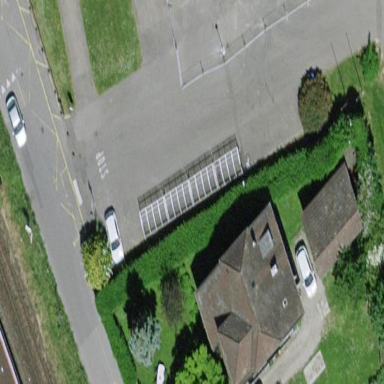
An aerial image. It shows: Bicycle parking facility.